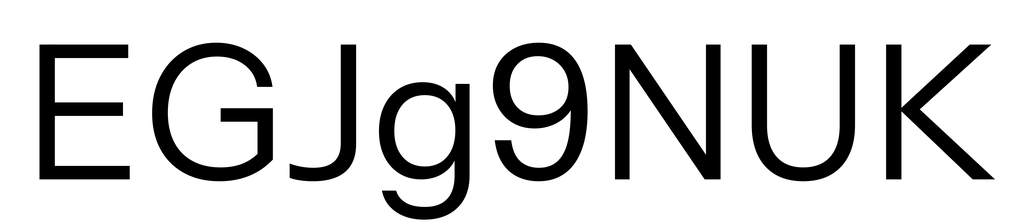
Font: InstrumentSans_Regular